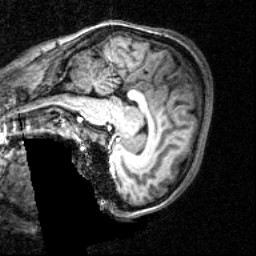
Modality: T1w
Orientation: sagittal
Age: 21
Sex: female